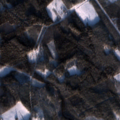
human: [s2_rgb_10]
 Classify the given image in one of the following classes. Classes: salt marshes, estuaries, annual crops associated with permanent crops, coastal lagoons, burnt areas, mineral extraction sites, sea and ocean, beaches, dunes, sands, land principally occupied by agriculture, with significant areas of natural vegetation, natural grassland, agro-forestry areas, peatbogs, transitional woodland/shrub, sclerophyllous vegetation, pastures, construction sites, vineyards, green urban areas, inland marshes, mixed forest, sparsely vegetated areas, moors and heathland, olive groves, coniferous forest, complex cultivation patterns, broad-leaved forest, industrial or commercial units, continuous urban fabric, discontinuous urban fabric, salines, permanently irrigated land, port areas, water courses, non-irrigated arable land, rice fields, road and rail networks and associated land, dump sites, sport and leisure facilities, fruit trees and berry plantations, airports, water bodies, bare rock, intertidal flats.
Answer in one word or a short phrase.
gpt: land principally occupied by agriculture, with significant areas of natural vegetation, coniferous forest, mixed forest, transitional woodland/shrub